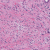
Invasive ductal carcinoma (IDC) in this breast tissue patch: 1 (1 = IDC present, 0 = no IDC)